RGB frame:
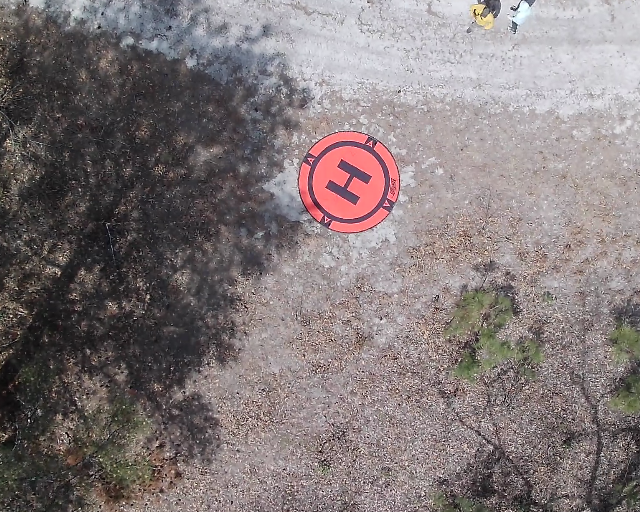
Thermal frame:
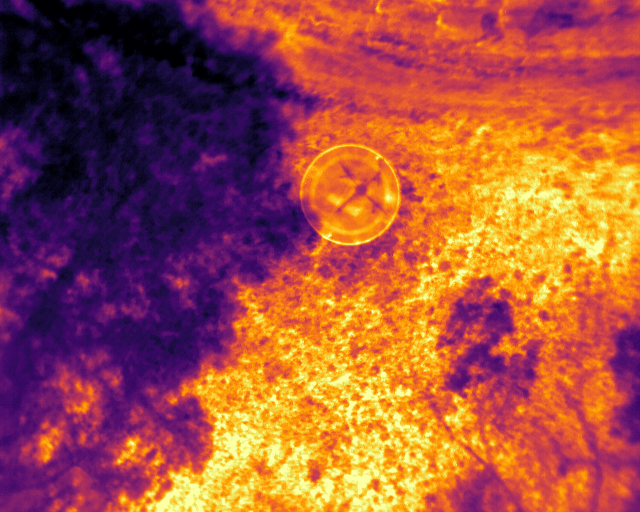
Captured: 2026-02-26 02:26:36
Pixels at or above 80 °C: 0 (fraction of frame: 0)